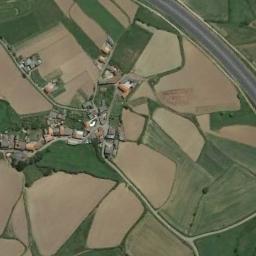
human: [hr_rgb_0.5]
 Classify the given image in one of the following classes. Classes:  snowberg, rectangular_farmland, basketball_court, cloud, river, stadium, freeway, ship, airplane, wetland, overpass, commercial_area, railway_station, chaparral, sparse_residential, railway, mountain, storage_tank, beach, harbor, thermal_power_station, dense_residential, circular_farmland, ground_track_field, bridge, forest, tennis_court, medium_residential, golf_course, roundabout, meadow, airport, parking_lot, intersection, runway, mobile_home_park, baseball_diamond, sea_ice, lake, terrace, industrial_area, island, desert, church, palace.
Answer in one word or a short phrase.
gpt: rectangular_farmland